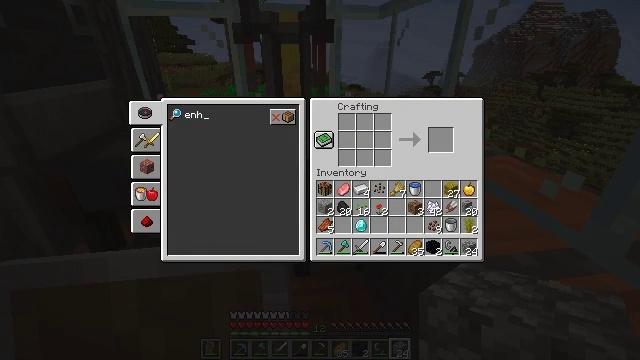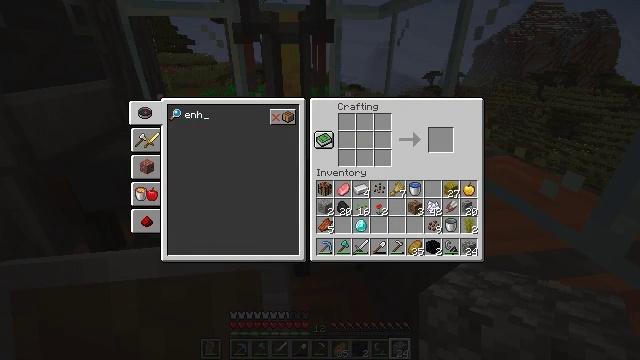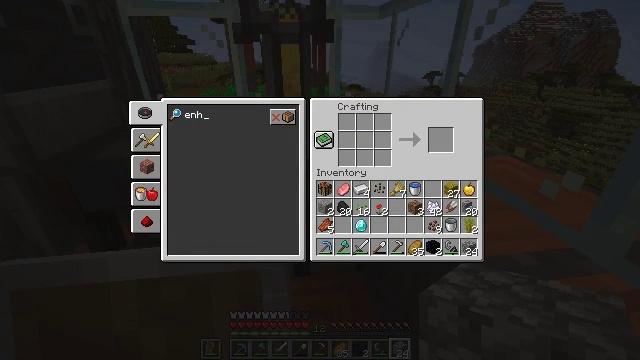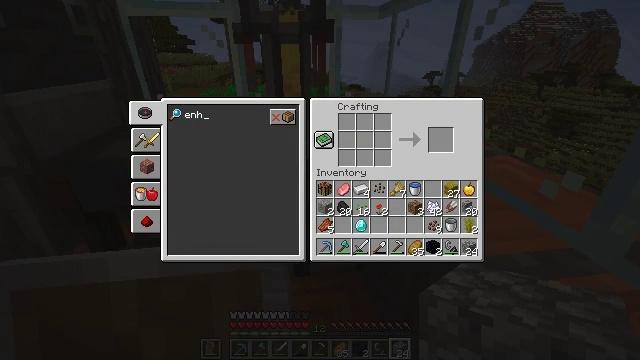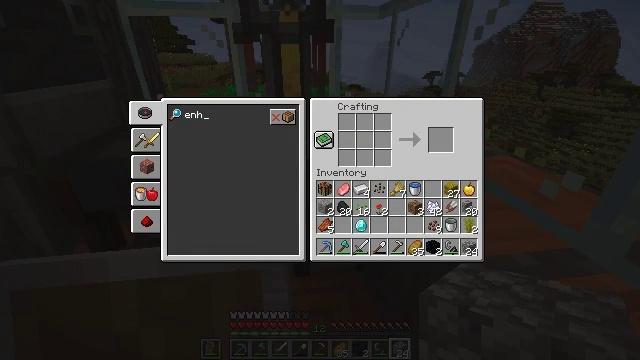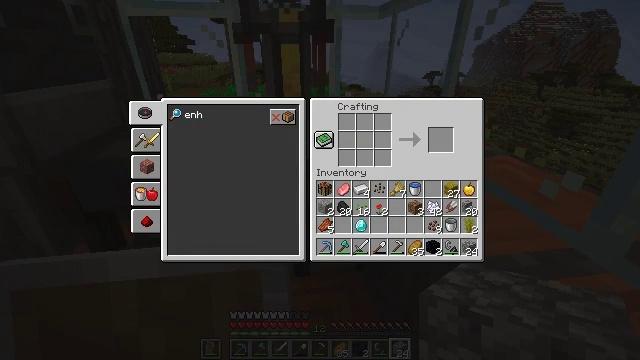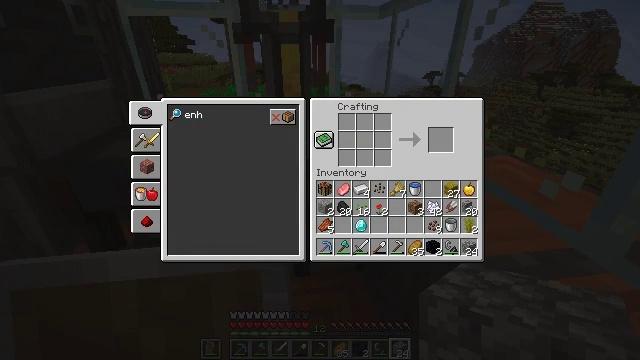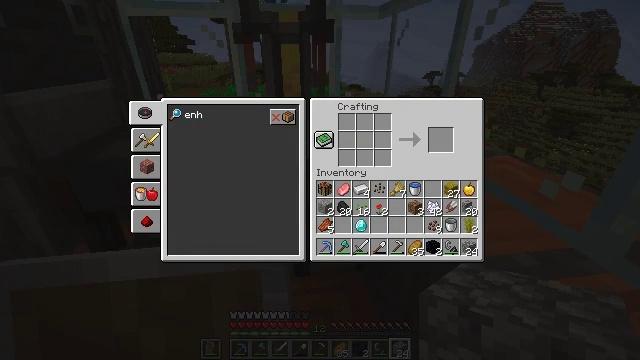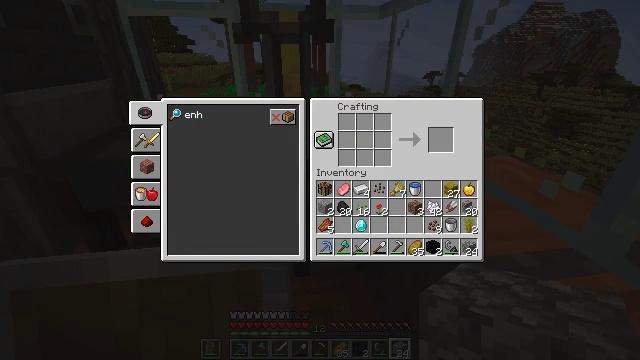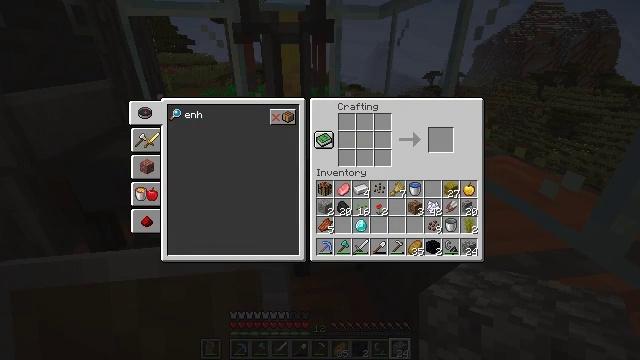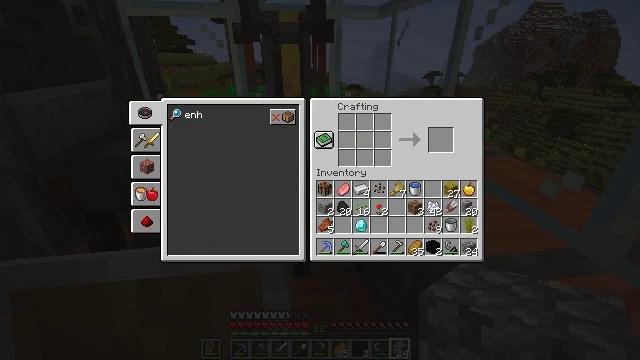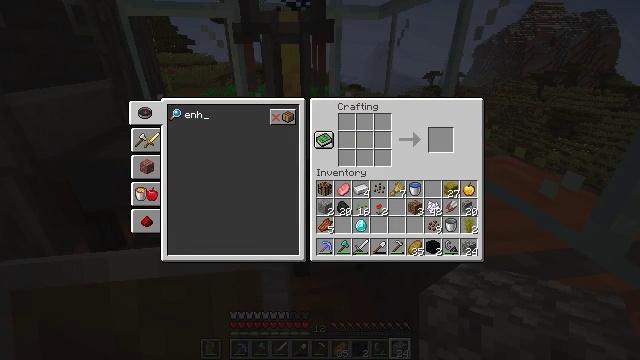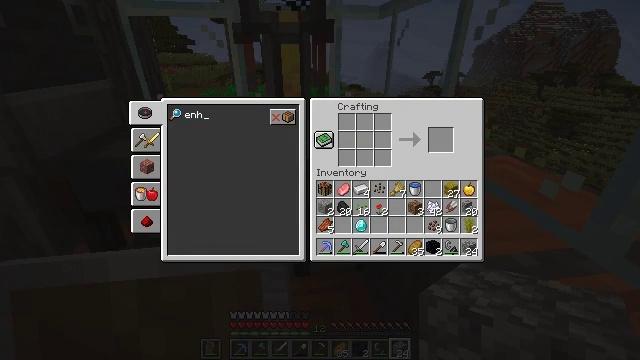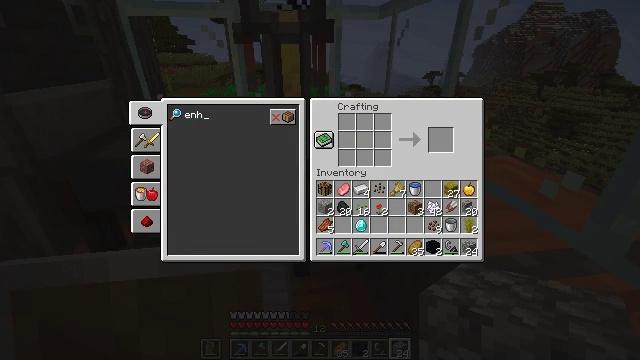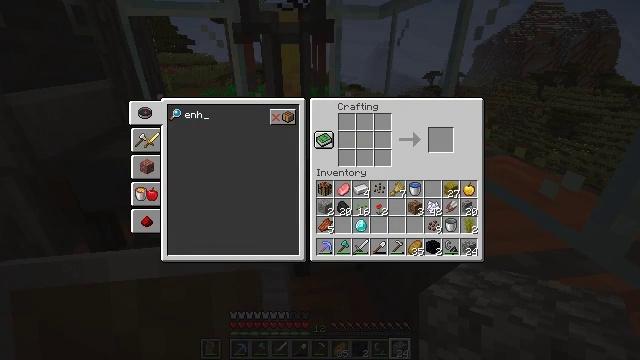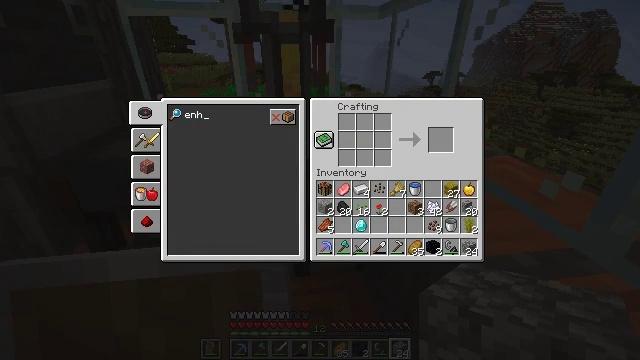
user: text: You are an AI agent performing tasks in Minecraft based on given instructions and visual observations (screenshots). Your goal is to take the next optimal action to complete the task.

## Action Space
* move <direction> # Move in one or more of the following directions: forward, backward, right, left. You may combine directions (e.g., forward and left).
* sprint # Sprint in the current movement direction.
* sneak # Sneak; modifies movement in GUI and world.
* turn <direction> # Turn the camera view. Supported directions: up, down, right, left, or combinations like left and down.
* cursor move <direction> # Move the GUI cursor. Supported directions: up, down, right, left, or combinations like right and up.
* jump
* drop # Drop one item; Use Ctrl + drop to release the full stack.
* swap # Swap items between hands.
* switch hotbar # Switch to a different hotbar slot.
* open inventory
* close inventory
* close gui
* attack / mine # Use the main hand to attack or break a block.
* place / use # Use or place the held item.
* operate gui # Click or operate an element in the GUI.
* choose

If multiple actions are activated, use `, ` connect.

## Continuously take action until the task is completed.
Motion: motion action
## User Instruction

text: Open a crafting table to create the enchanting table.
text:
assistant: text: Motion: no_op
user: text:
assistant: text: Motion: no_op
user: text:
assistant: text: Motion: no_op
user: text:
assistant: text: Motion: no_op
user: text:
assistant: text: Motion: no_op
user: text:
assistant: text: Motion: no_op
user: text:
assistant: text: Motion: no_op
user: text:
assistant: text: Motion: no_op
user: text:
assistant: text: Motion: no_op
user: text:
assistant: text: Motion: no_op
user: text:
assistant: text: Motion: no_op
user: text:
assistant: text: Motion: no_op
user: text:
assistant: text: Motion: no_op
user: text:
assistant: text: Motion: no_op
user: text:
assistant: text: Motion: no_op
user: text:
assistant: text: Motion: no_op
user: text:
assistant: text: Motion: no_op
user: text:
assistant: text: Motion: no_op
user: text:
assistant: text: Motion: no_op
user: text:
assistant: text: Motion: no_op
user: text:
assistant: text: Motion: no_op
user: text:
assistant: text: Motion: no_op
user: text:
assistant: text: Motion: no_op
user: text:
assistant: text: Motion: no_op
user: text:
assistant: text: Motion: no_op
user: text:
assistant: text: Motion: no_op
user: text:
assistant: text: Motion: no_op
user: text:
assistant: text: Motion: no_op
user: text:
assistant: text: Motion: no_op
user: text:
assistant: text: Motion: no_op